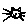
Label: cat